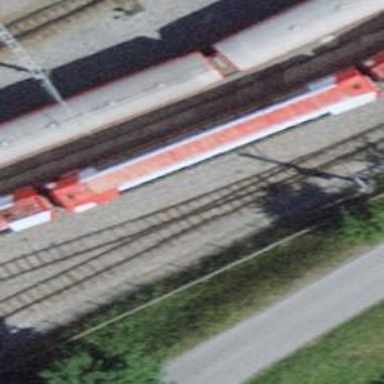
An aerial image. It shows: Narrow-gauge railway service yard with 1 track. The railway is electrified with contact line.